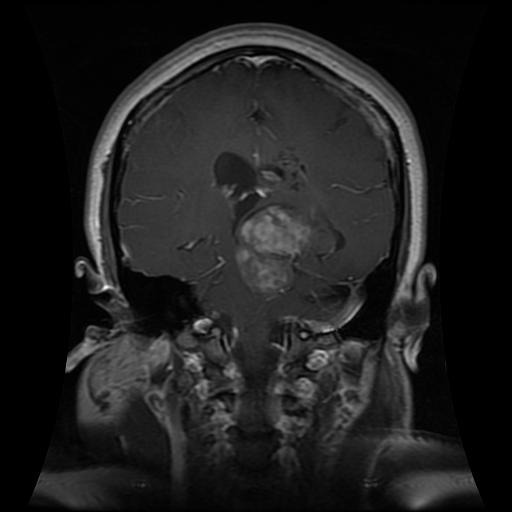
Label: glioma